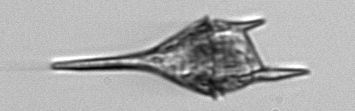
Label: Tripos_lineatus